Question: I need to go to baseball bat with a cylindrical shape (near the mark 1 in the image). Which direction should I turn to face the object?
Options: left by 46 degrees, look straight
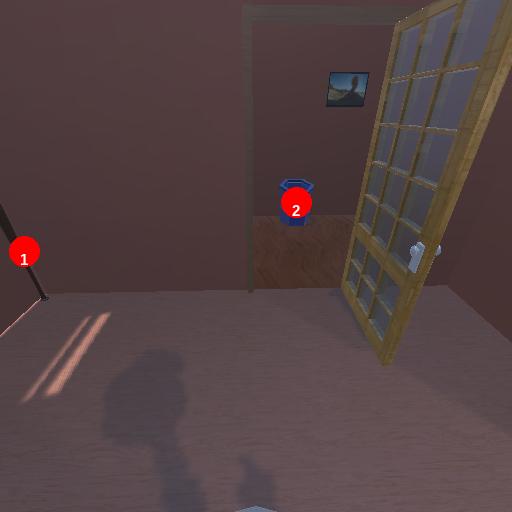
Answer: left by 46 degrees